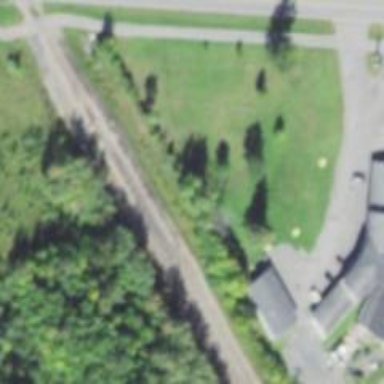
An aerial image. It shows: Railway spur service.